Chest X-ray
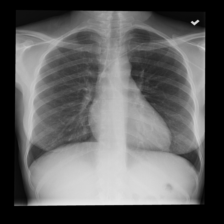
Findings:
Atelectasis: negative
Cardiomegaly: negative
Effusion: negative
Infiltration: negative
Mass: negative
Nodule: negative
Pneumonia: negative
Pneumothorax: negative
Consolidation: negative
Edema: negative
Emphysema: negative
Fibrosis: negative
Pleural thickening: negative
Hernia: negative